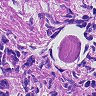
Metastatic tissue present: no